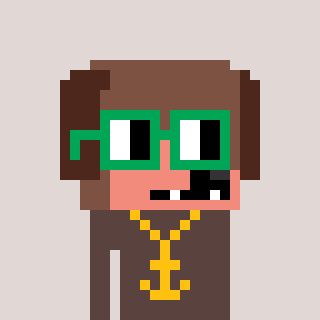
a pixel art character with square green glasses, a dog-shaped head and a darkbrown-colored body on a warm background